Question: What I'm trying to do is to create software which will behave as windows task bar.
So my point is that I want software that will be visible above task bar and when you maximize another app window it will not go over it.

So i want that any other software when in maximized state to be till the red line. Red line will be my software which will be visible at any time except when other software is in full screen.
So is there a way to do this.
C# preferred.
What I want to know is how to do it, I presume it needs to be done through WinApi, but I don't know even how call this app behavior.
Thanks in advance.
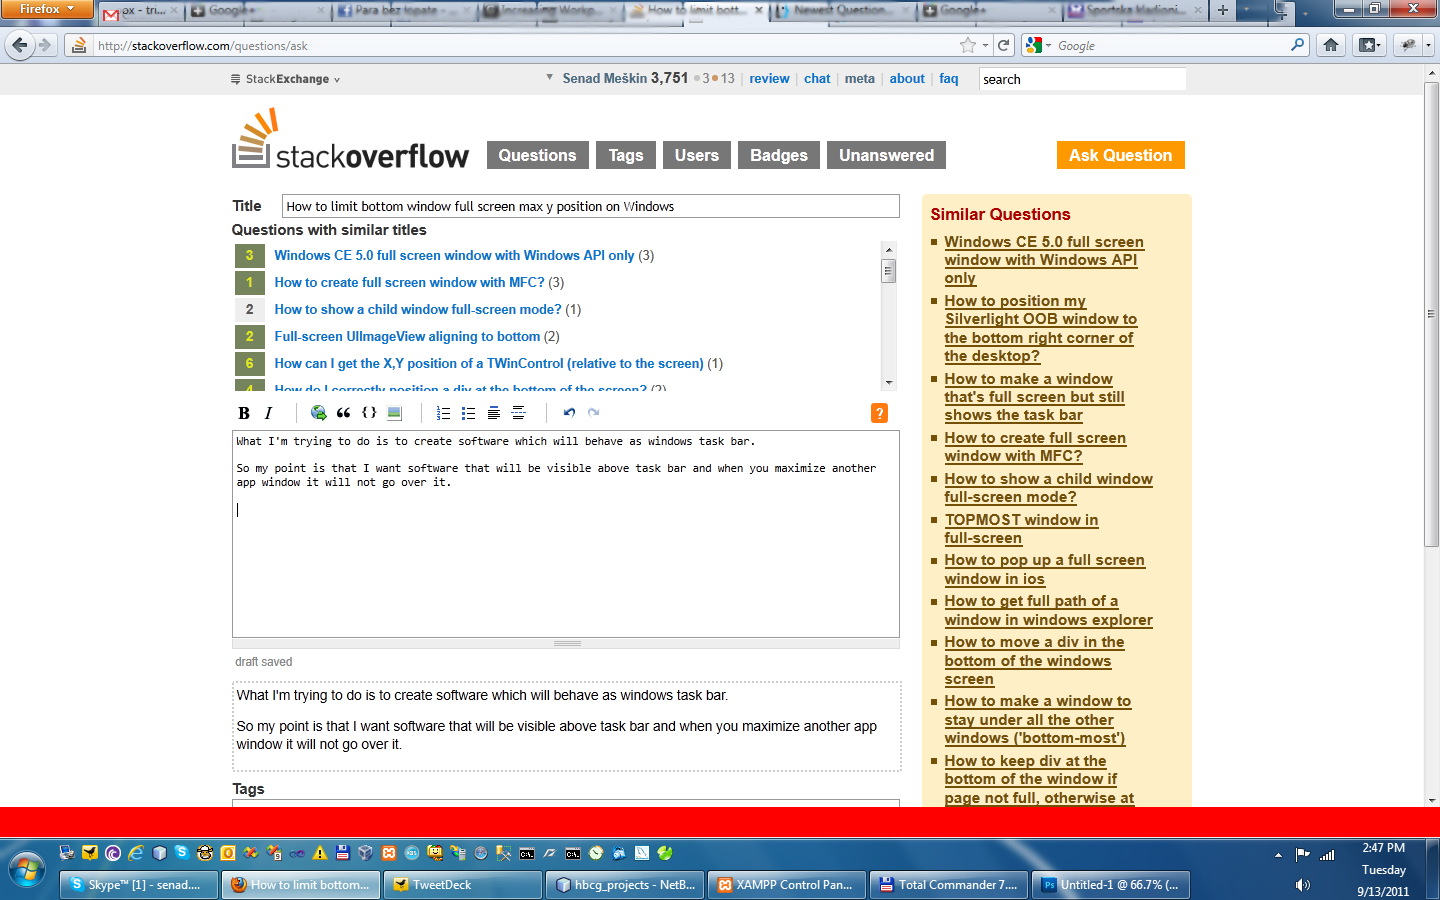
Answer: You want to register your application as an App Bar. Use 'SHAppBarMessage'. See <URL> for sample C# code.